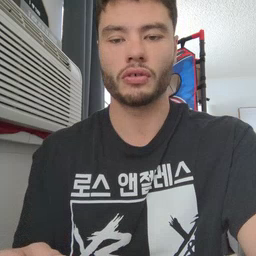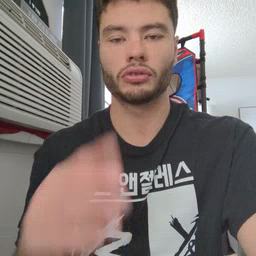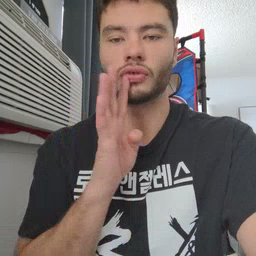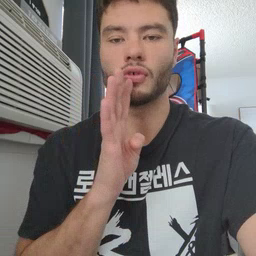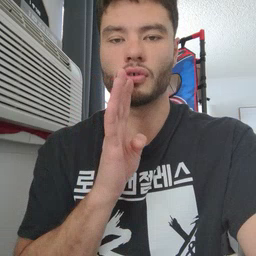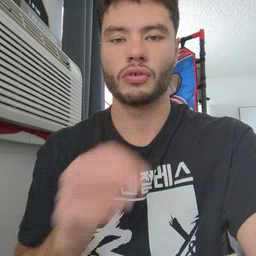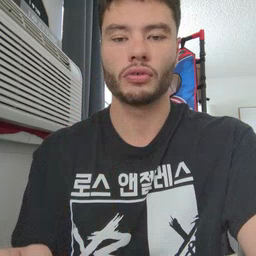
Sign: talk